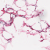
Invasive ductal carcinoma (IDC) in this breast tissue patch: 0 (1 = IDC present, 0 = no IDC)